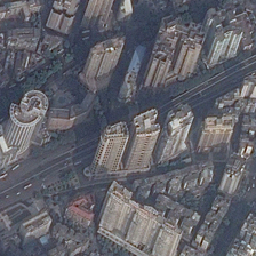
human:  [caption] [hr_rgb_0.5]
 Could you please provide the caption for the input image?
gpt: The advertisement crossed the main road and a car passed by.

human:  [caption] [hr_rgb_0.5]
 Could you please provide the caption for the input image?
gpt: The advertisement extended to the main road and cars passed by.

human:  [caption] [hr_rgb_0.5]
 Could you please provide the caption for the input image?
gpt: Many skyscrapers stand on the roadside of this commercial district.

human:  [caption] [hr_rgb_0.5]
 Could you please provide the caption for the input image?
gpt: Advertisements pass through the main road and cars pass by.

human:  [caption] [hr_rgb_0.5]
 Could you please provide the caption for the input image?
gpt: Many skyscrapers are located on the roadside of this commercial district.